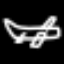
Label: airplane